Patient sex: M
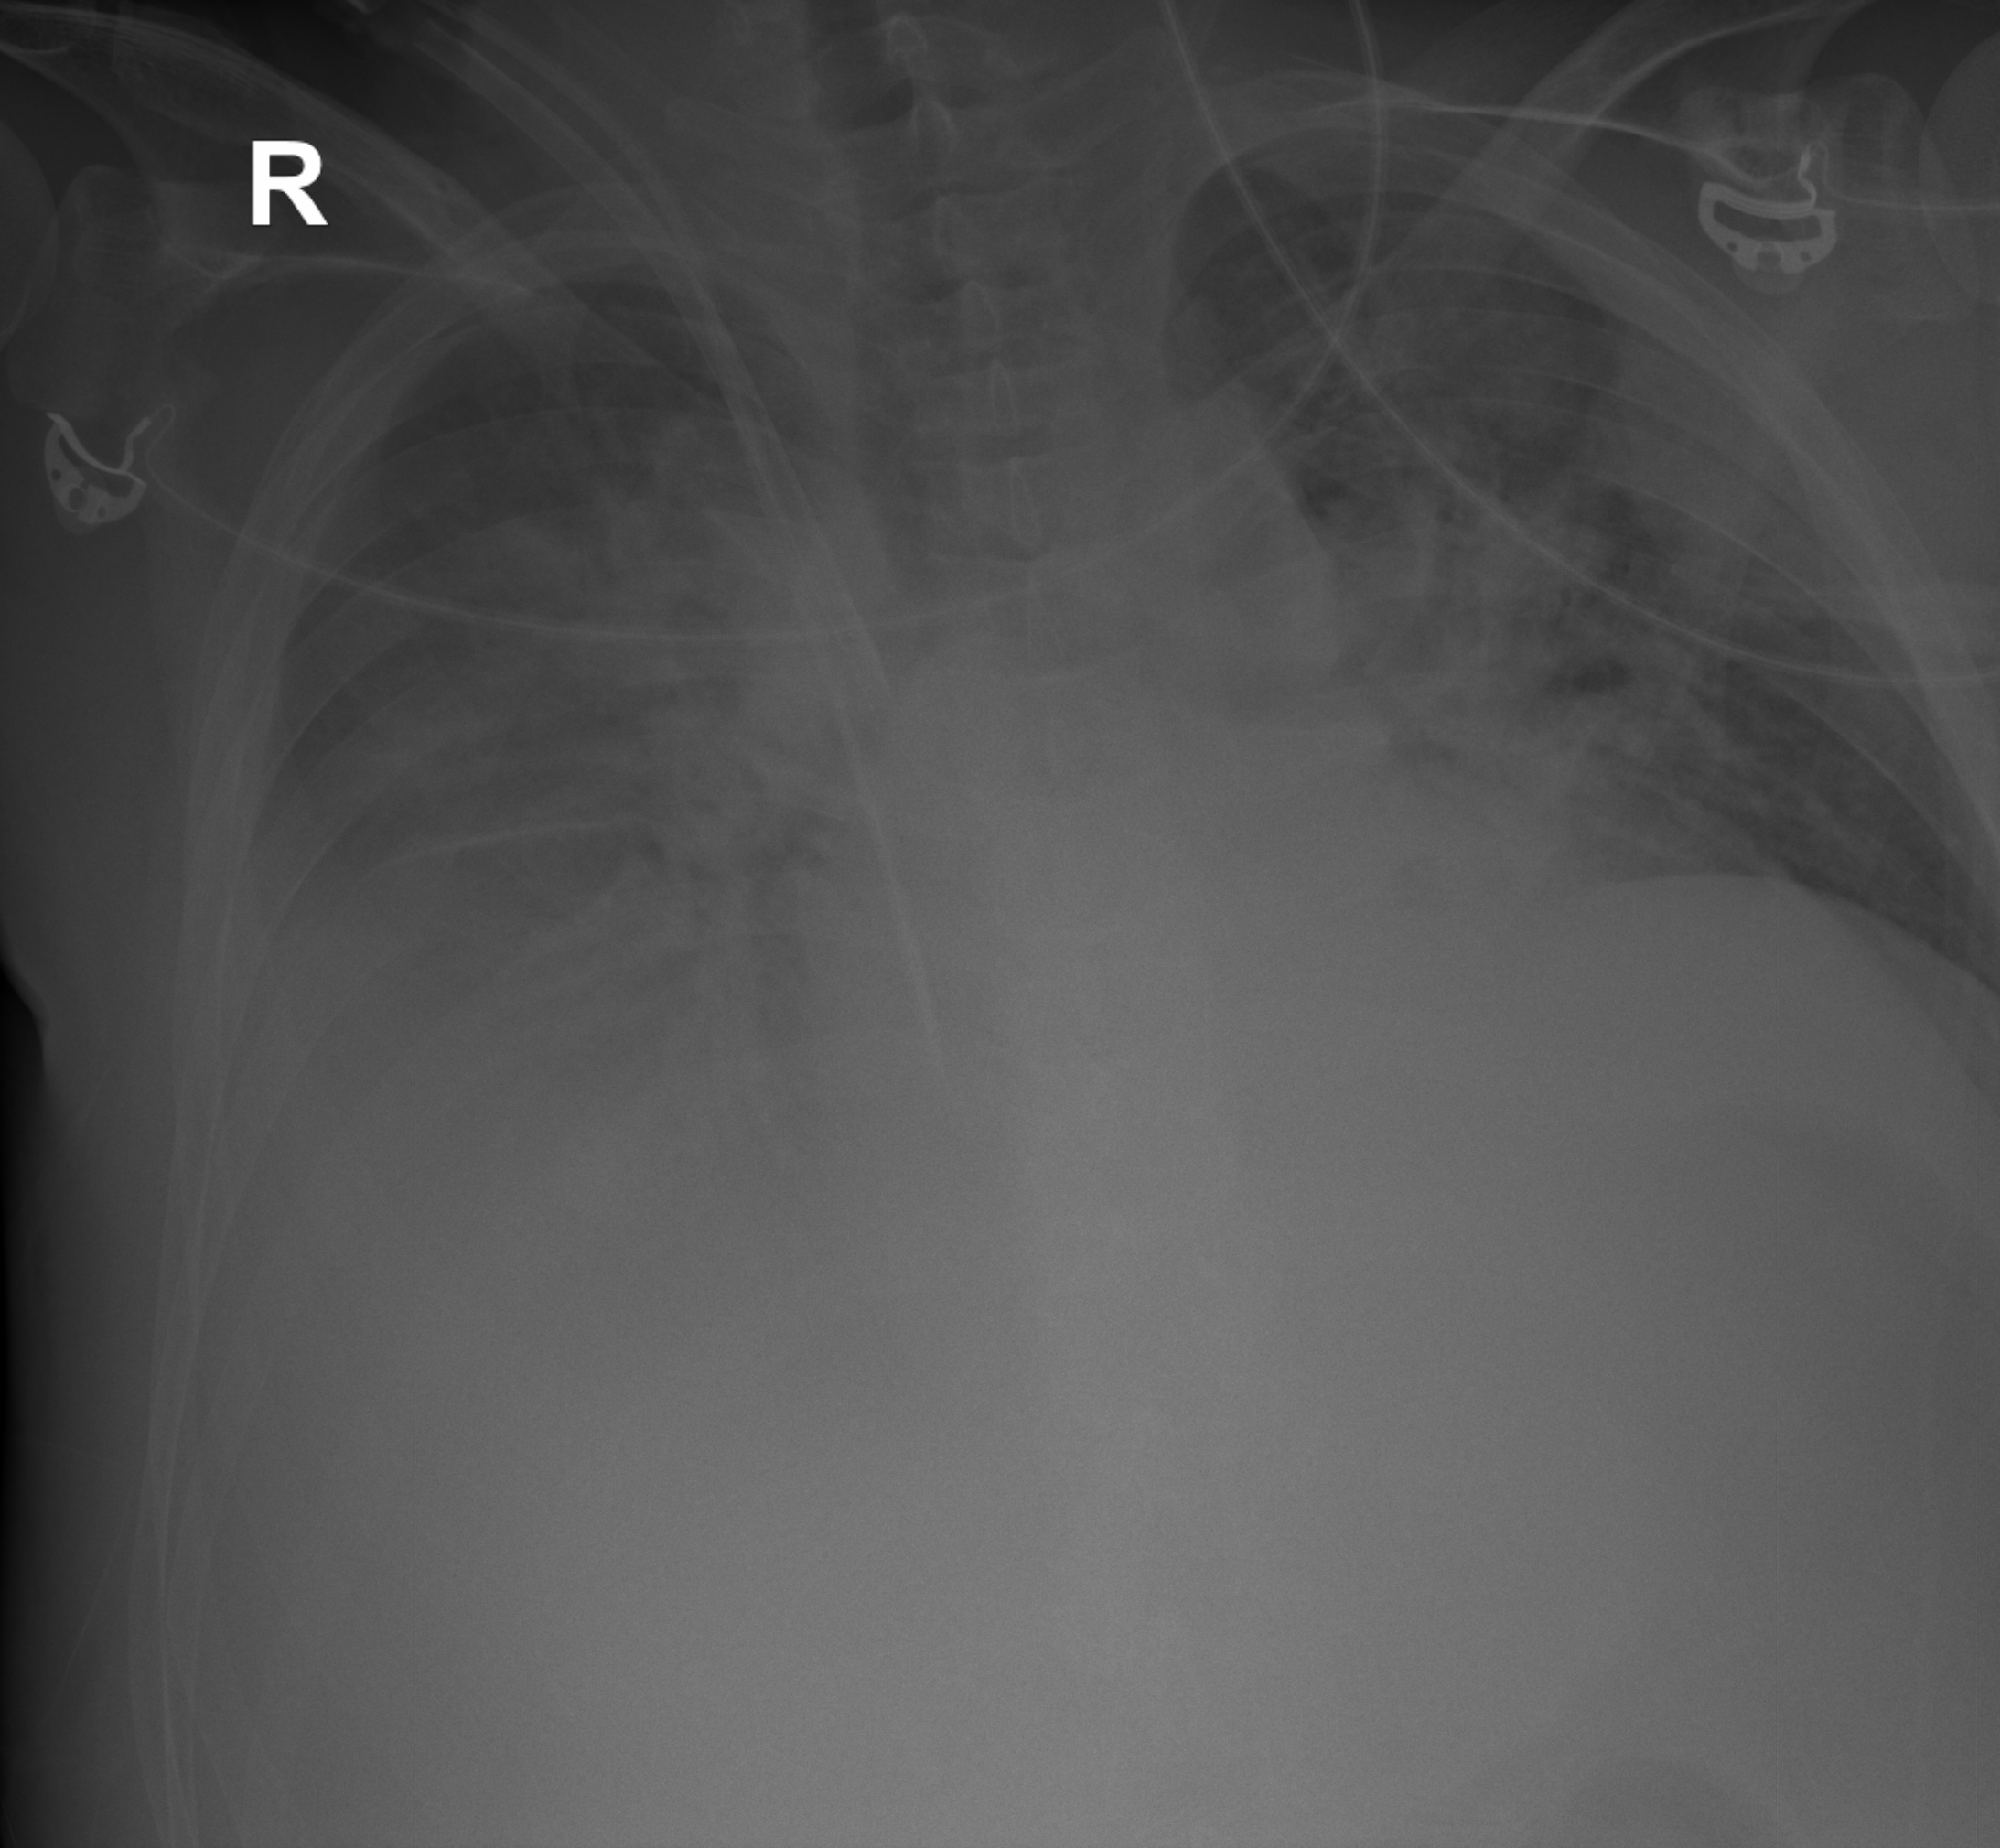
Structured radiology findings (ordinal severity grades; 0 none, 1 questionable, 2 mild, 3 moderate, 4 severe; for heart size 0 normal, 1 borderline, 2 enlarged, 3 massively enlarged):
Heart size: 2
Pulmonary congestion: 4
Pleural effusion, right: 3
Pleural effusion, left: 0
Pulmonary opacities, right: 4
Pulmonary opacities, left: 4
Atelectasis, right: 3
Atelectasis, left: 3